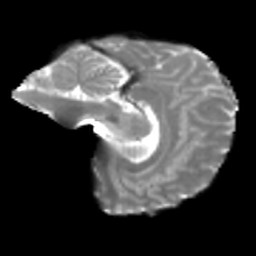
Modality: T2w
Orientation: sagittal
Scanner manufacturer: siemens
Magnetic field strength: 3 T
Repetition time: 4 s
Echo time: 0.0594 s